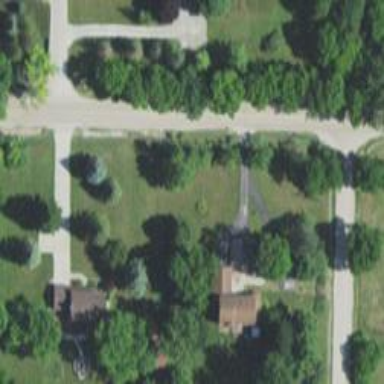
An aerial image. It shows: Driveway.